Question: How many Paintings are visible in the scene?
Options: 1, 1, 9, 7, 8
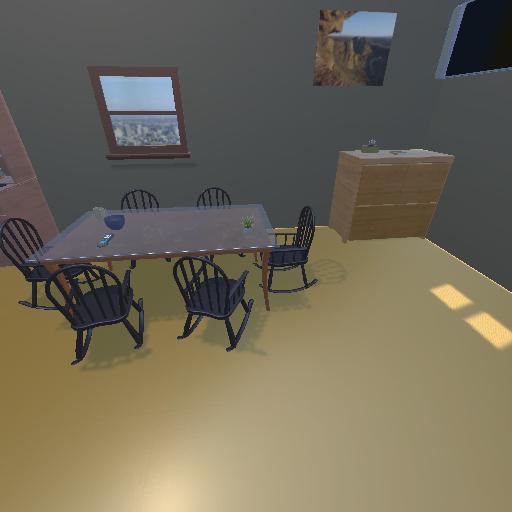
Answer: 1